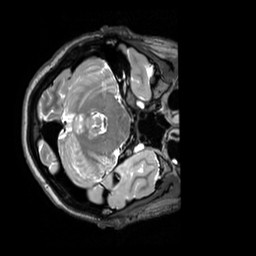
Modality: T2w
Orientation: axial
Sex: male
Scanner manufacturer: siemens
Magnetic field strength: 3 T
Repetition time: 3.2 s
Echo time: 0.409 s